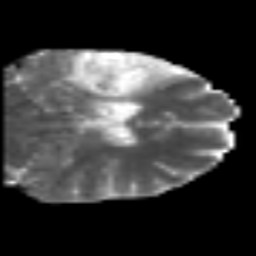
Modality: MD
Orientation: coronal
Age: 49
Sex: male
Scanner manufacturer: siemens
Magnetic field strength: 3 T
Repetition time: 6.1 s
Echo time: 0.101 s